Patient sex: F
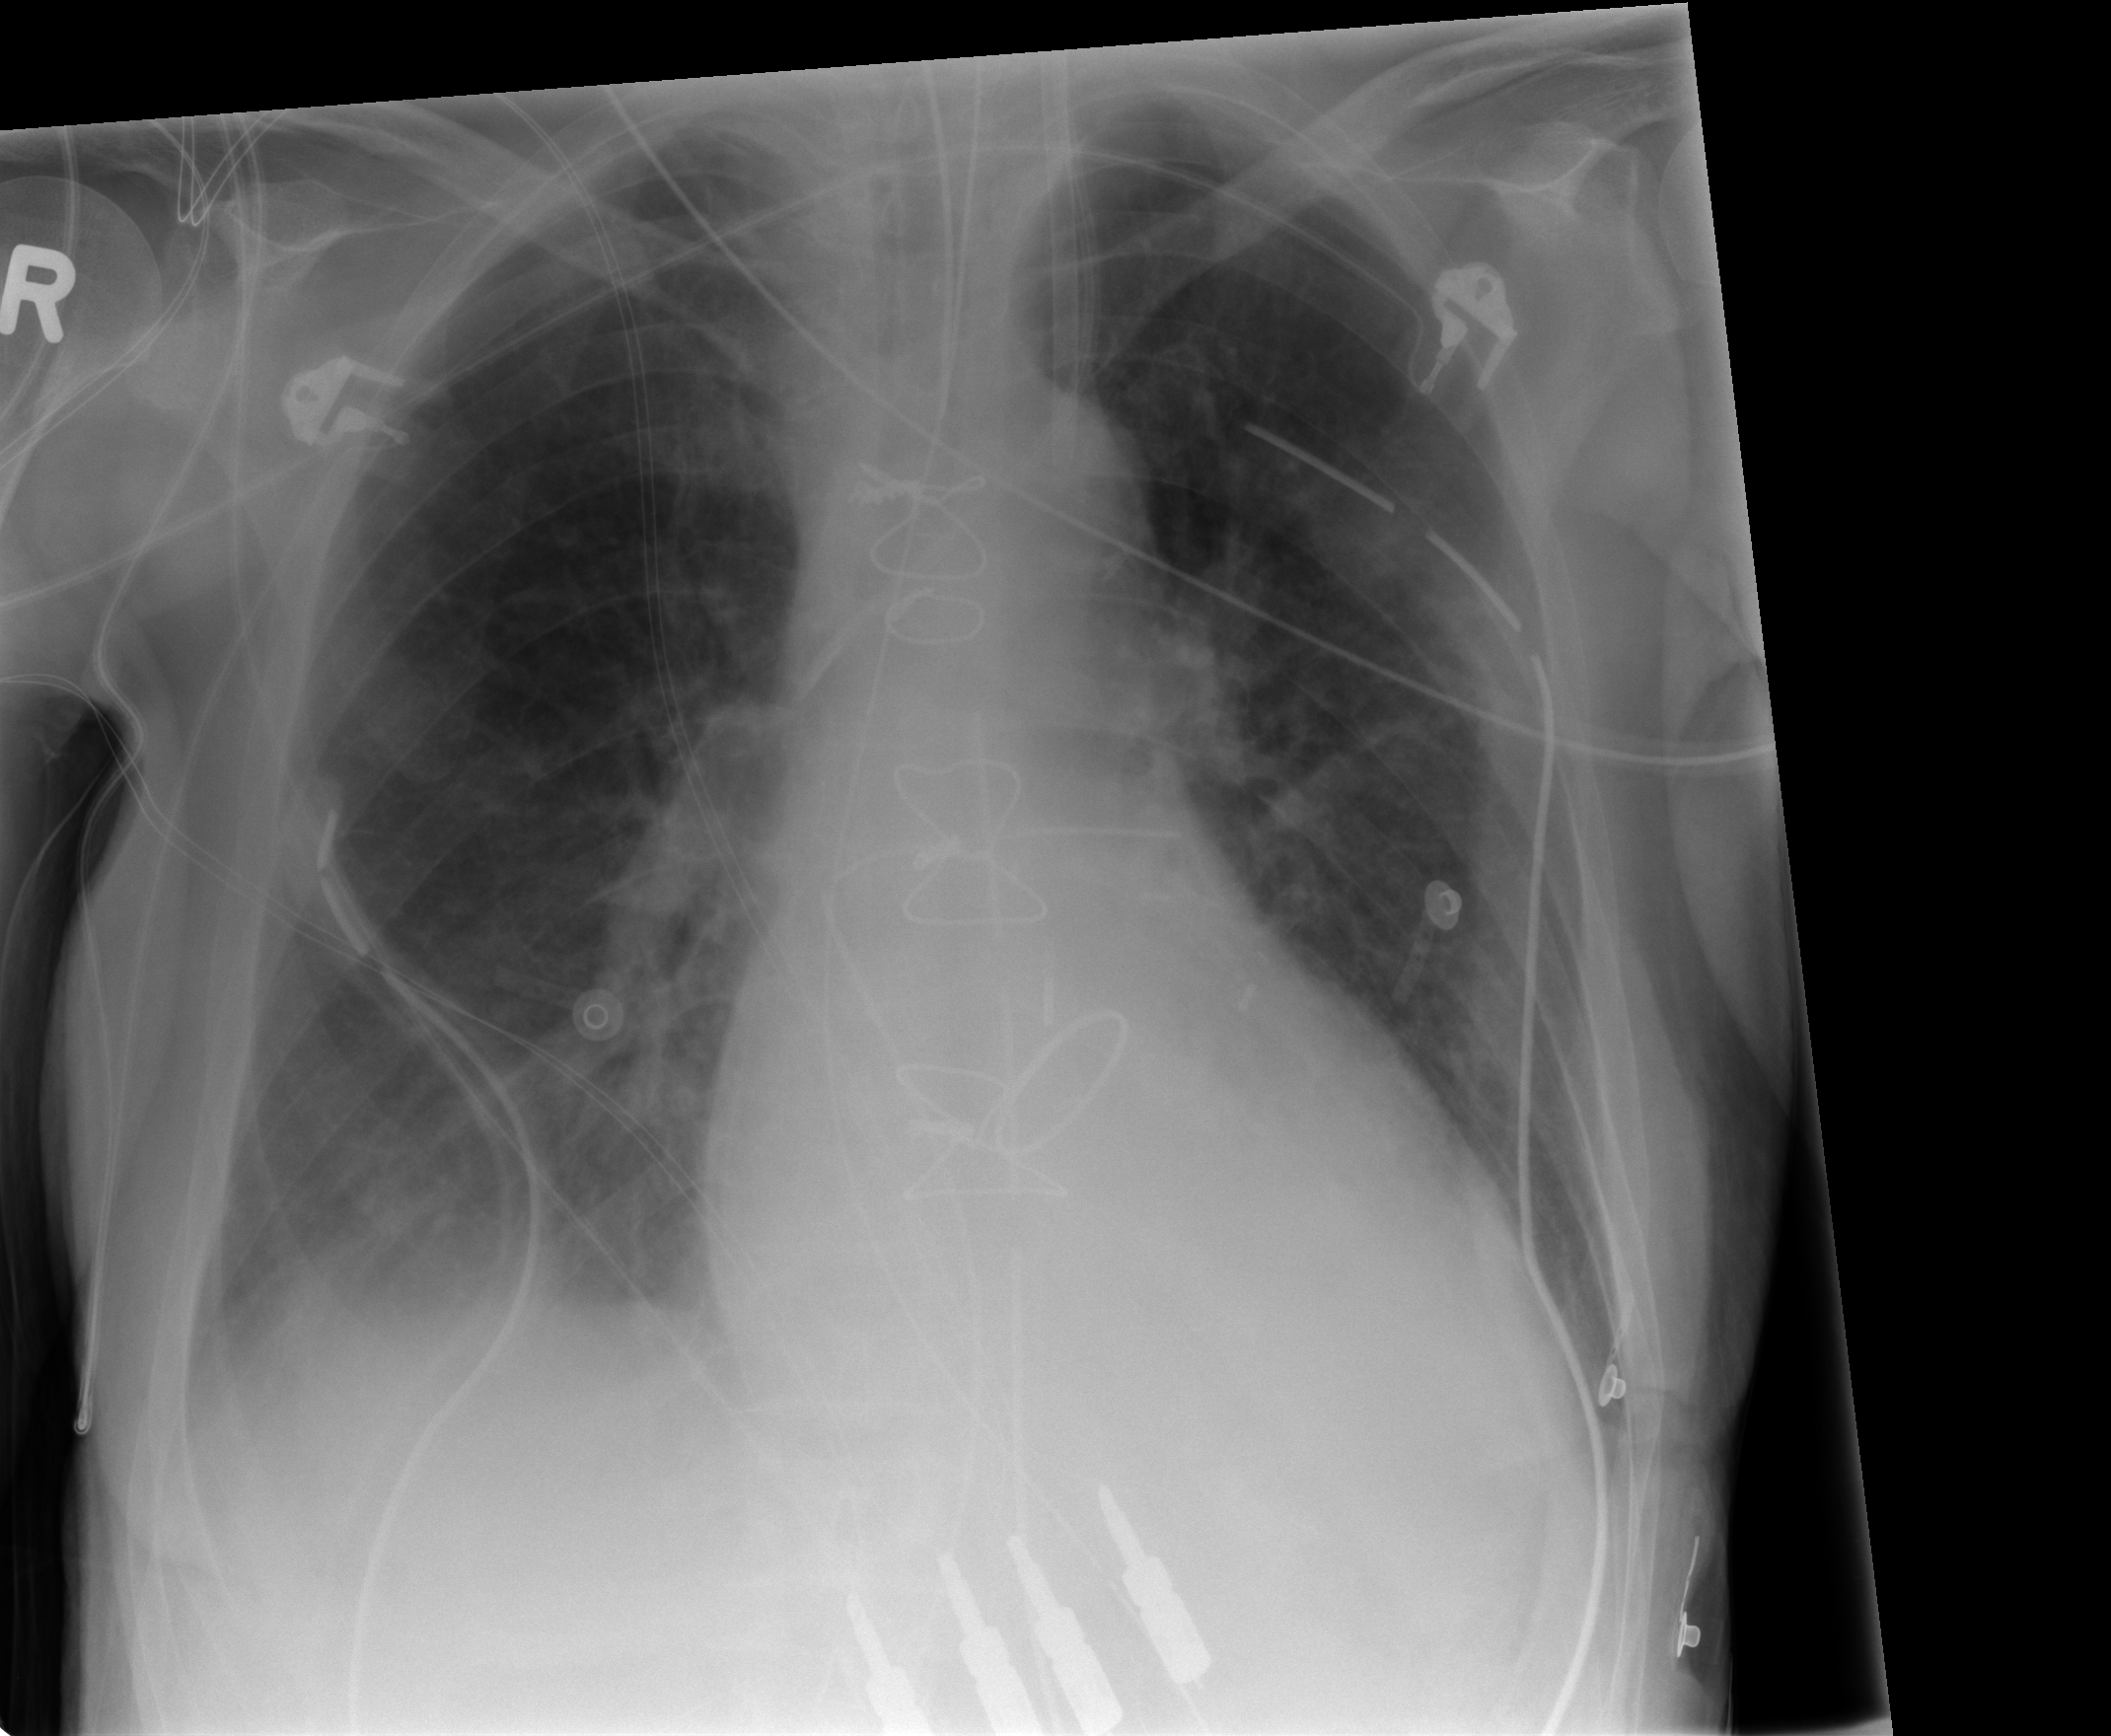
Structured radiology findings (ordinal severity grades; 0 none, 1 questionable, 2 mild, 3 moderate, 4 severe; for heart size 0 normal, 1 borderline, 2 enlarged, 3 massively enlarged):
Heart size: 1
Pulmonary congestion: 0
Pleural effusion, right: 1
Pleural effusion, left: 0
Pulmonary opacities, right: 0
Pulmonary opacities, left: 0
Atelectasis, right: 2
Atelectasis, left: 0